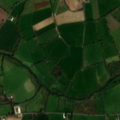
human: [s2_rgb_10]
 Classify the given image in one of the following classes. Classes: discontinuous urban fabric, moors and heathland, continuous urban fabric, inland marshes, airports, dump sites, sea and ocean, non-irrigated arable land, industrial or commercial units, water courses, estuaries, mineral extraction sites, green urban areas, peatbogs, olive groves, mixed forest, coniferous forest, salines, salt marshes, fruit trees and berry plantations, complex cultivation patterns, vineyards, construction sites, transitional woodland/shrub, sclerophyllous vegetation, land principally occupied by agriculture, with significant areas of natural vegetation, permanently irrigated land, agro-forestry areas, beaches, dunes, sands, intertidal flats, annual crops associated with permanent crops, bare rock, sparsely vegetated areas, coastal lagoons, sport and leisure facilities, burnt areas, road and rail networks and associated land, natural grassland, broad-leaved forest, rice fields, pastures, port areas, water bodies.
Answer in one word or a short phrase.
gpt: non-irrigated arable land, pastures